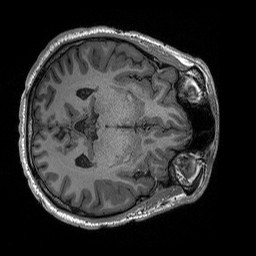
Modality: T1w
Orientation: axial
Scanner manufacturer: siemens
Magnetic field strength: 3 T
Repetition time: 2.3 s
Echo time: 0.00294 s